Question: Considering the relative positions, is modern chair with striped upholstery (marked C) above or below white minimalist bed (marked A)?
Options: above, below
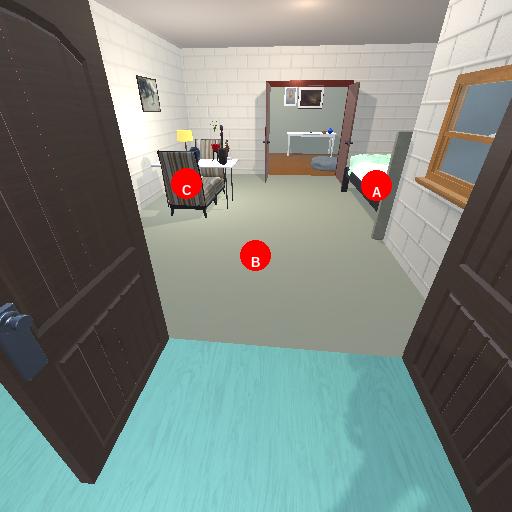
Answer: above